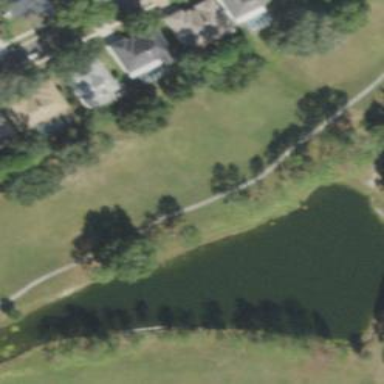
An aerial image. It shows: Golf hole.